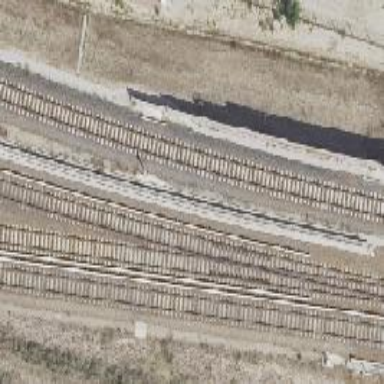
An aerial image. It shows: Railway signal.